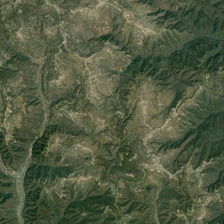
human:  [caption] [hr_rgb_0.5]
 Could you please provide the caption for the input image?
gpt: it is a piece of green mountain .

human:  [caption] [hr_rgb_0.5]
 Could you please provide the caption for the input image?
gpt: it is a piece of green mountain .

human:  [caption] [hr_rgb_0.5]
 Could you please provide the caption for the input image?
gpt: it is a piece of green mountain .

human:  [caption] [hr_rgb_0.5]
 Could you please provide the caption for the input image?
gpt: it is a piece of green mountain .

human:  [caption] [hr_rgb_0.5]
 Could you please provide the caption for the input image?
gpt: it is a piece of green mountain .